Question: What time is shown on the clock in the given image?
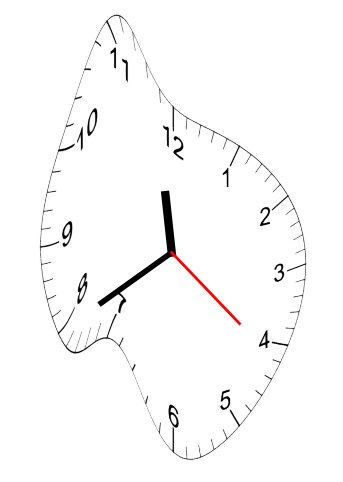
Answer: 11:39:21